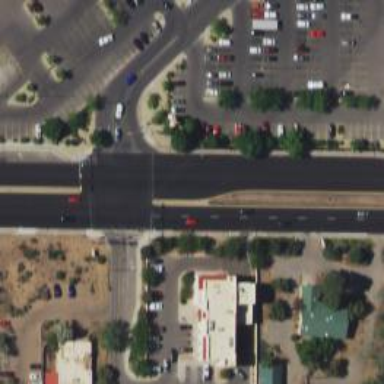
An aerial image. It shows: Solid stop line on the road marking.